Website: ulta-beauty
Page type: delivery-shipping
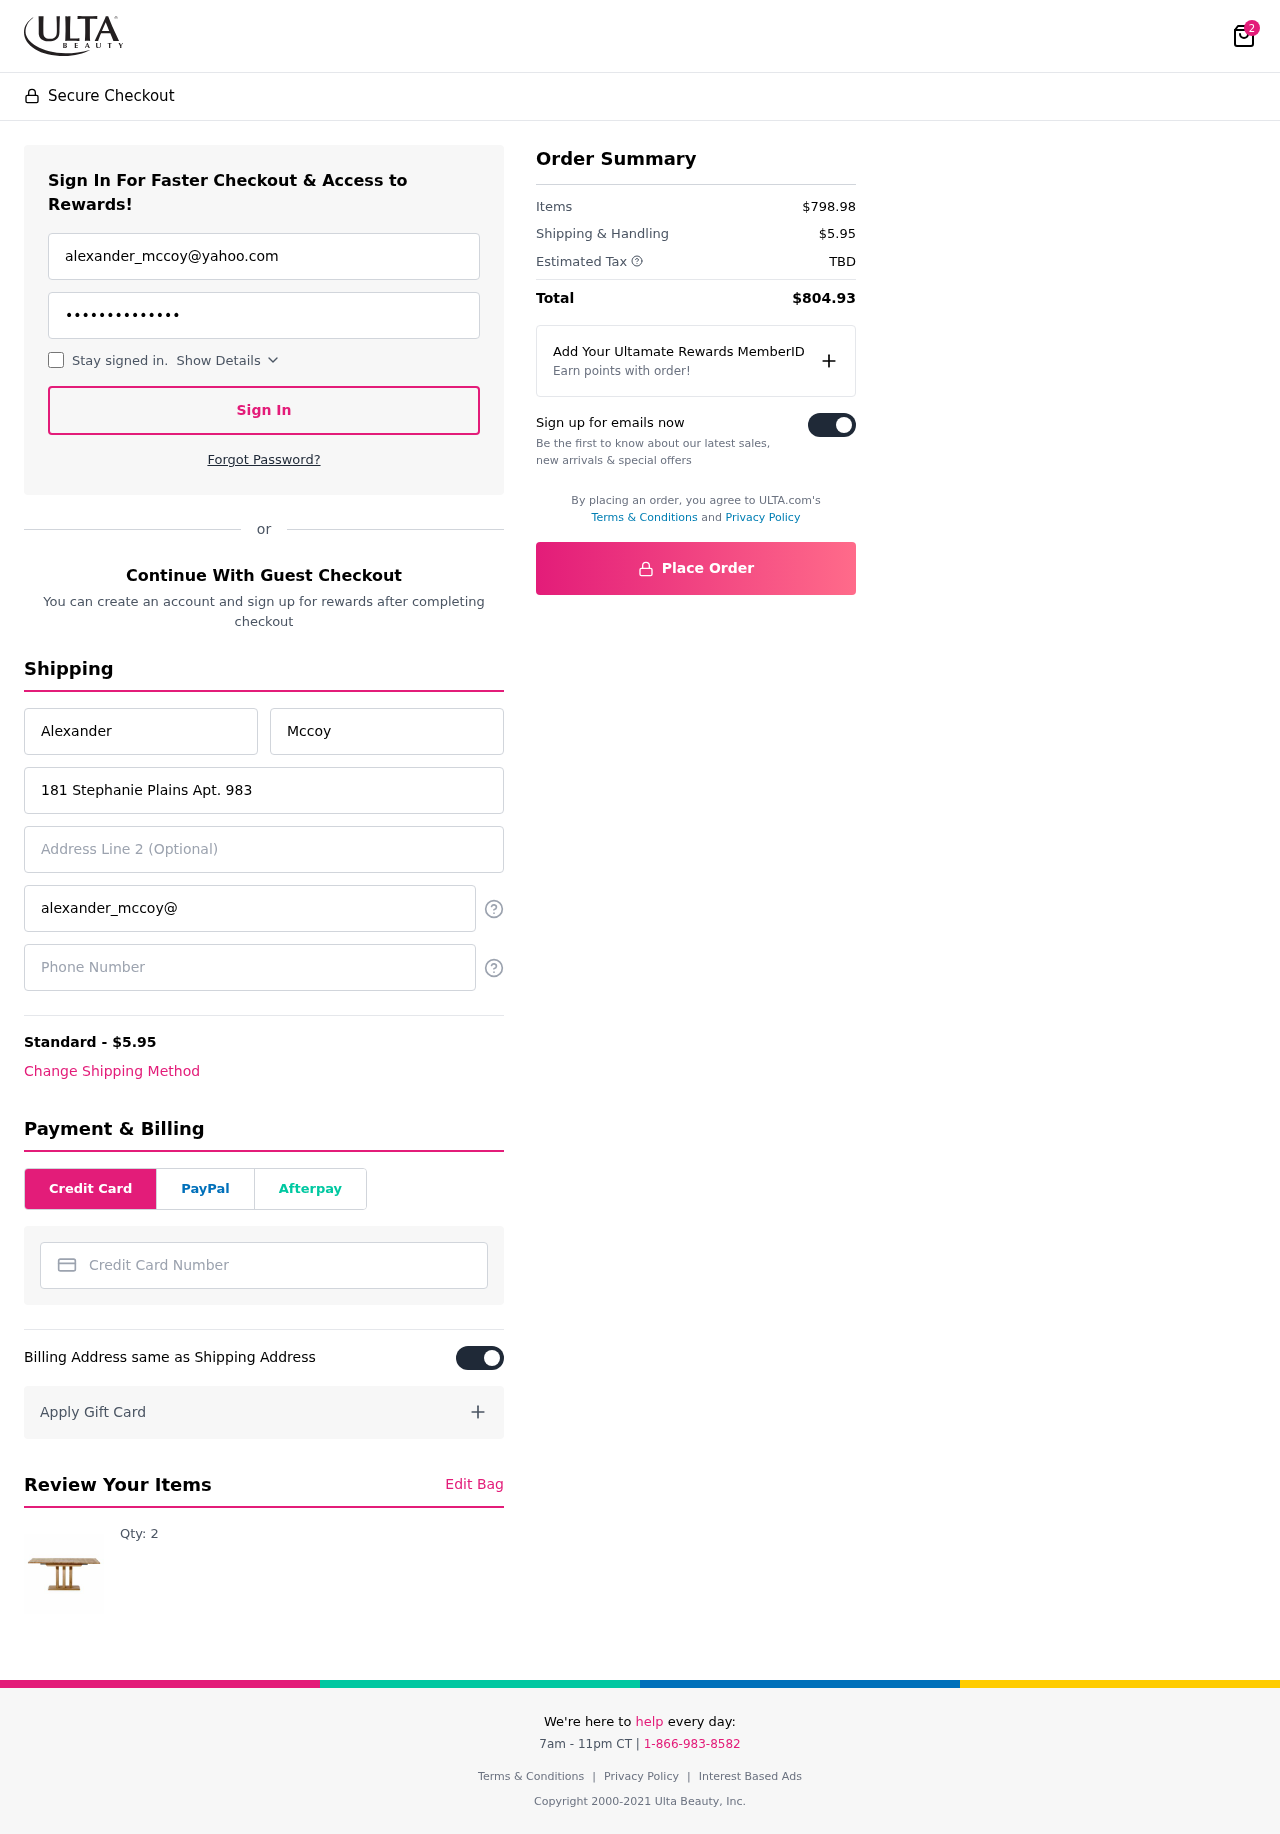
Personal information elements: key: PII_CARD_NUMBER
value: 6011 5354 4439 2848
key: PII_EMAIL
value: alexander_mccoy@yahoo.com
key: PII_EMAIL2
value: alexander_mccoy@yahoo.com
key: PII_FIRSTNAME
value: Alexander
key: PII_LASTNAME
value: Mccoy
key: PII_PHONE
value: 5692254812
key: PII_STREET
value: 181 Stephanie Plains Apt. 983
Product elements: key: PRODUCT1_QUANTITY
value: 2
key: PRODUCT1
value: Qty: 2
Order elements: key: ORDER_NUM_ITEMS
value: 2
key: ORDER_SHIPPING_COST
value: $5.95
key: ORDER_SUBTOTAL
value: $798.98
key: ORDER_TAX
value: TBD
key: ORDER_TOTAL
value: $804.93